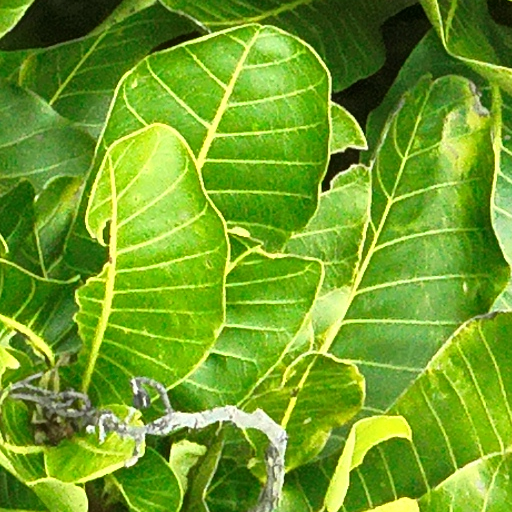
Species: Anacardium excelsum
GBIF accepted scientific name: Anacardium excelsum
Crown area (m\u00b2): 257.936